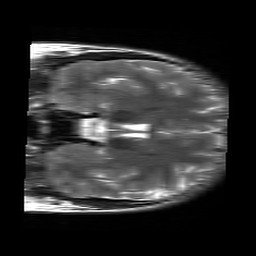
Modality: T2w
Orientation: coronal
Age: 27
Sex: male
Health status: healthy
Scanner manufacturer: siemens
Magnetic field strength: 3 T
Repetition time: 4.01 s
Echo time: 0.116 s